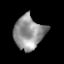
Tissue: skin
Cell type: Epithelial cells
Senescence score: 0.2802
Nuclear area (px): 975
Mean DAPI intensity: 146.088